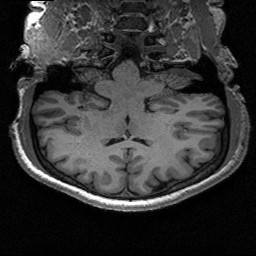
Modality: T1w
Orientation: sagittal
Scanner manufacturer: siemens
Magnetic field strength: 3 T
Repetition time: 2.53 s
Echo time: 0.00267 s